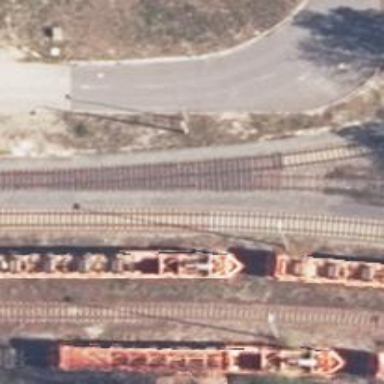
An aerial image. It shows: Abandoned railway yard.